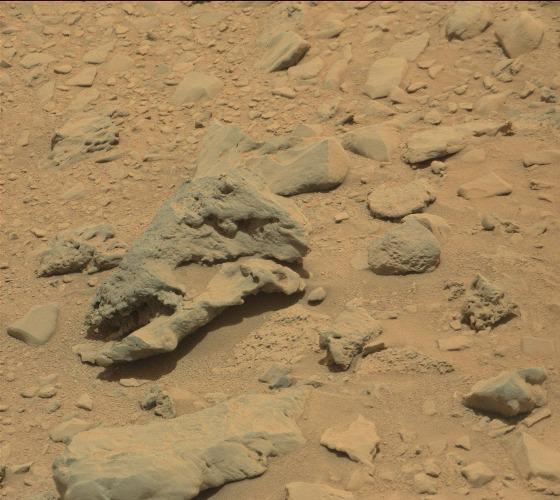
Terrain classes present: Bedrock, Gravel / Sand / Soil, Rock, Shadow